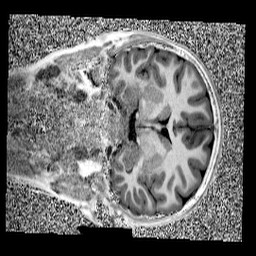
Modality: UNIT1
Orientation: coronal
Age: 10
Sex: male
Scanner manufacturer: siemens
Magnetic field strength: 3 T
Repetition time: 4 s
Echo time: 0.00299 s